Question: How can I create a bootstrap dropdown whenever I press number 5 in the input box a bootstrap dropdown occurs by using jquery. Can anyone help me find solution?
'''
<link rel="stylesheet" href="https://cdn.jsdelivr.net/npm/bootstrap@4.5.3/dist/css/bootstrap.min.css" integrity="sha384-TX8t27EcRE3e/ihU7zmQxVncDAy5uIKz4rEkgIXeMed4M0jlfIDPvg6uqKI2xXr2" crossorigin="anonymous">
<script src="https://code.jquery.com/jquery-3.5.1.slim.min.js" integrity="sha384-DfXdz2htPH0lsSSs5nCTpuj/zy4C+OGpamoFVy38MVBnE+IbbVYUew+OrCXaRkfj" crossorigin="anonymous"></script>
<script src="https://cdn.jsdelivr.net/npm/popper.js@1.16.1/dist/umd/popper.min.js" integrity="sha384-9/reFTGAW83EW2RDu2S0VKaIzap3H66lZH81PoYlFhbGU+6BZp6G7niu735Sk7lN" crossorigin="anonymous"></script>
<script src="https://cdn.jsdelivr.net/npm/bootstrap@4.5.3/dist/js/bootstrap.min.js" integrity="sha384-w1Q4orYjBQndcko6MimVbzY0tgp4pWB4lZ7lr30WKz0vr/aWKhXdBNmNb5D92v7s" crossorigin="anonymous"></script>
<input type="text" class="form-control">
<div class="dropdown show">
<-- this dropdown will work only when i press 5 in input box -->
<div class="dropdown-menu" aria-labelledby="dropdownMenuLink">
<a class="dropdown-item" href="#">Action</a>
<a class="dropdown-item" href="#">Another action</a>
<a class="dropdown-item" href="#">Something else here</a>
</div>
</div>
'''

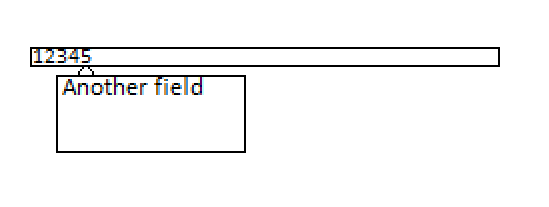
Answer: '''
$('#input').on('input',function(){
if($(this).val().match(/5.*/)){
$('#dropdown').dropdown('show')
}
})
'''
'''
<link rel="stylesheet" href="https://cdn.jsdelivr.net/npm/bootstrap@4.5.3/dist/css/bootstrap.min.css" integrity="sha384-TX8t27EcRE3e/ihU7zmQxVncDAy5uIKz4rEkgIXeMed4M0jlfIDPvg6uqKI2xXr2" crossorigin="anonymous">
<script src="https://code.jquery.com/jquery-3.5.1.slim.min.js" integrity="sha384-DfXdz2htPH0lsSSs5nCTpuj/zy4C+OGpamoFVy38MVBnE+IbbVYUew+OrCXaRkfj" crossorigin="anonymous"></script>
<script src="https://cdn.jsdelivr.net/npm/popper.js@1.16.1/dist/umd/popper.min.js" integrity="sha384-9/reFTGAW83EW2RDu2S0VKaIzap3H66lZH81PoYlFhbGU+6BZp6G7niu735Sk7lN" crossorigin="anonymous"></script>
<script src="https://cdn.jsdelivr.net/npm/bootstrap@4.5.3/dist/js/bootstrap.min.js" integrity="sha384-w1Q4orYjBQndcko6MimVbzY0tgp4pWB4lZ7lr30WKz0vr/aWKhXdBNmNb5D92v7s" crossorigin="anonymous"></script>
<input type="text" id="input" class="form-control">
<div id="dropdown" class="dropdown show">
<!-- this dropdown will work only when i press 5 in input box -->
<div class="dropdown-menu" aria-labelledby="dropdownMenuLink">
<a class="dropdown-item" href="#">Action</a>
<a class="dropdown-item" href="#">Another action</a>
<a class="dropdown-item" href="#">Something else here</a>
</div>
</div>
'''